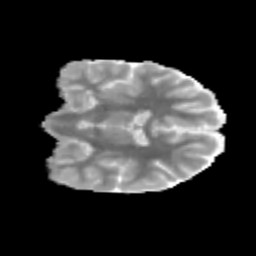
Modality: MD
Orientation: coronal
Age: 11
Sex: male
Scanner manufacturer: siemens
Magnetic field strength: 3 T
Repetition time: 3.8 s
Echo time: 0.07 s